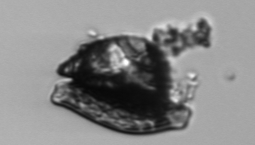
Label: Delphineis